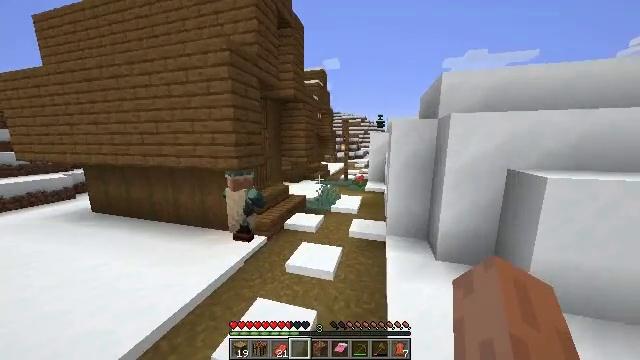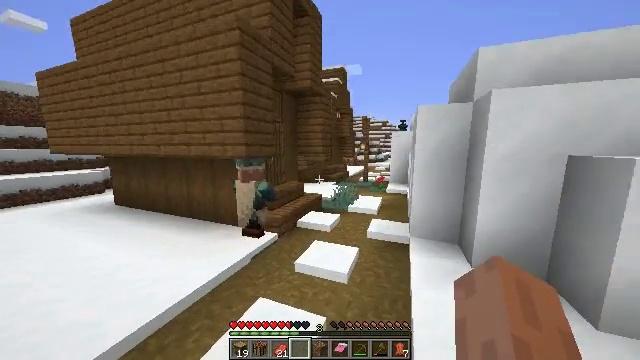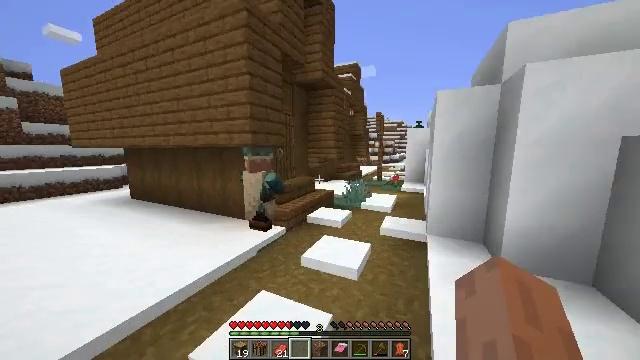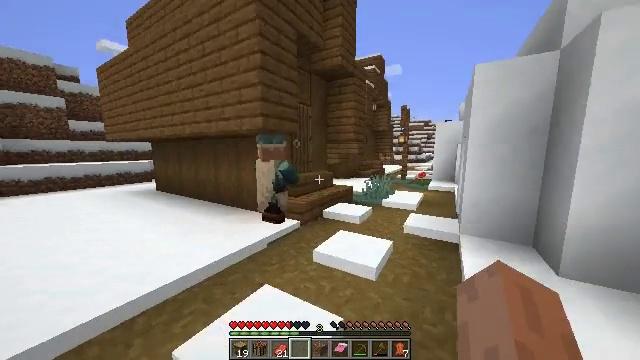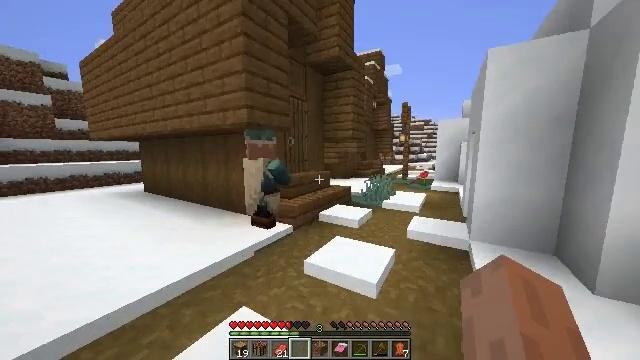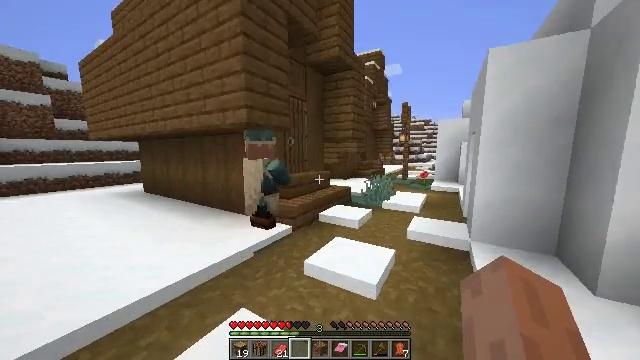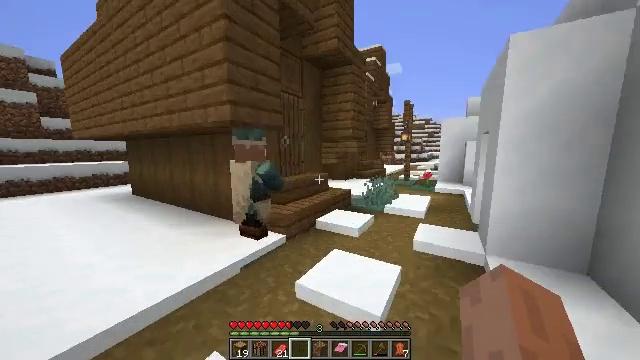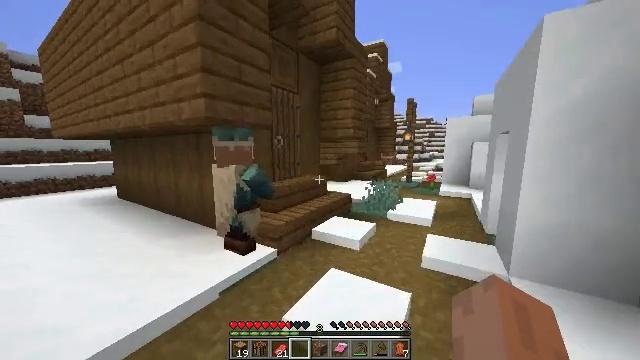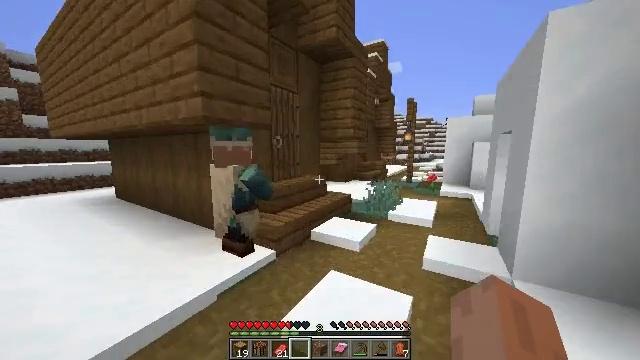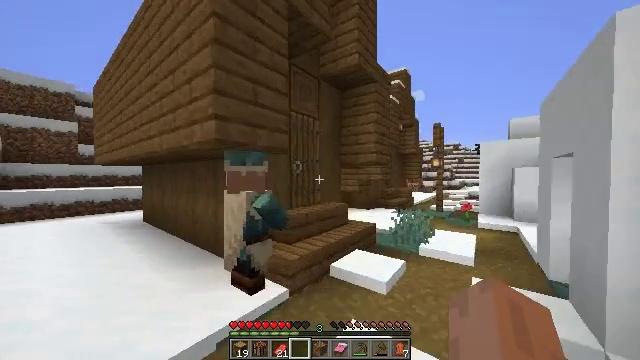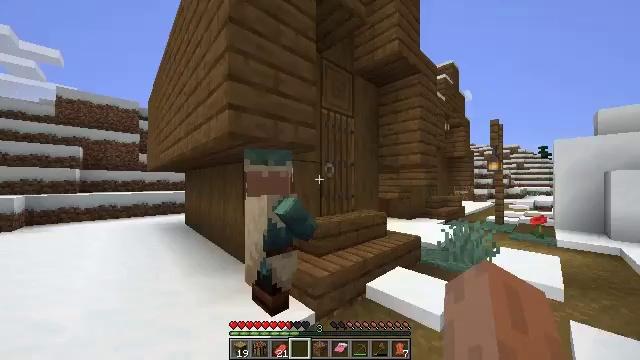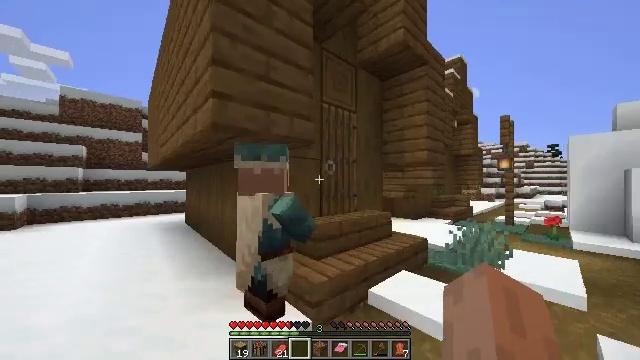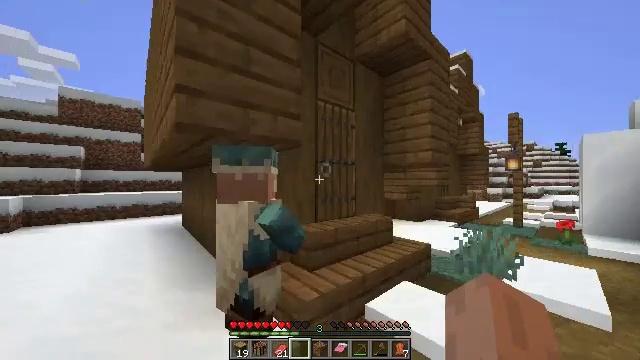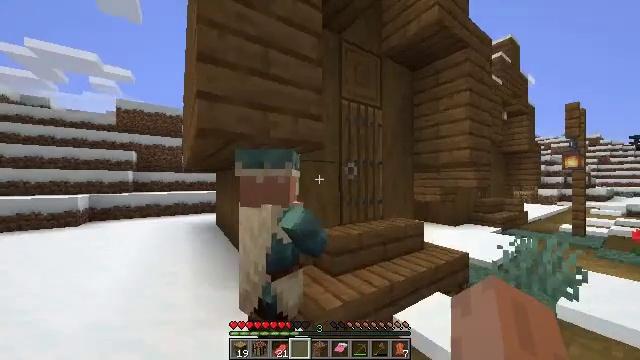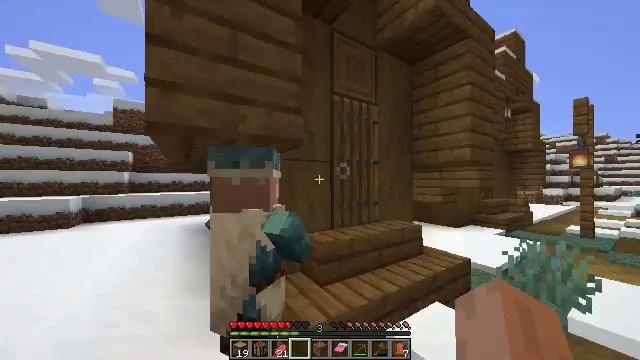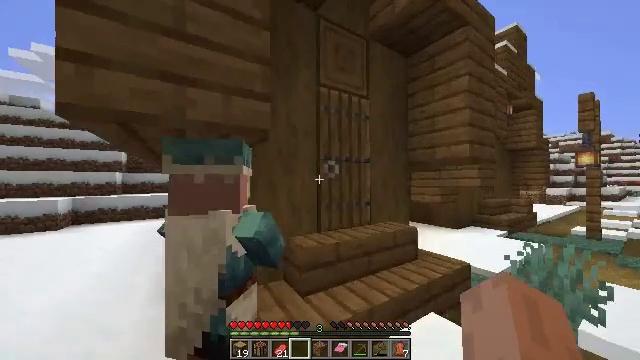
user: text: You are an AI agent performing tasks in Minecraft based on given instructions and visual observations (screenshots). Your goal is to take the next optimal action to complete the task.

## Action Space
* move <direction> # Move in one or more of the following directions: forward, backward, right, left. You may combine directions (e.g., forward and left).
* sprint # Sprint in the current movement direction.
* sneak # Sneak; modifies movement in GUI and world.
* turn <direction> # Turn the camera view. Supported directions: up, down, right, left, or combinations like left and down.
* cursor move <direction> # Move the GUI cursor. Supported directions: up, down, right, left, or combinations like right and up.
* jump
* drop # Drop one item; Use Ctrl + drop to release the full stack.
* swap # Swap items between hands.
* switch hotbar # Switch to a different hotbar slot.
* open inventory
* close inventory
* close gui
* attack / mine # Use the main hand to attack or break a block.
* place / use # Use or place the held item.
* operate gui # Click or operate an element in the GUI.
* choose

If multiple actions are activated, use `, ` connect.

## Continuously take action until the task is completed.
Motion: motion action
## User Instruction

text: Break the smithing table to move it.
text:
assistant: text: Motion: move forward, turn left and up
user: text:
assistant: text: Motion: move forward, turn left
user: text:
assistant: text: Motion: move forward, turn left
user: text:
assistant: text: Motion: move forward
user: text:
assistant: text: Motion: move forward
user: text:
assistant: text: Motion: move forward
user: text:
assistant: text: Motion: move forward
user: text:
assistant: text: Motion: move forward
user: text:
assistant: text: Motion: move forward, turn left and up
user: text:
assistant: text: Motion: move forward, turn left and up
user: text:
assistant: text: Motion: move forward and move right, turn left
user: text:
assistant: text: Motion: move forward and move right
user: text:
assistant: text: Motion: move forward and move right, turn left
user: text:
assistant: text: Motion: move forward and move right
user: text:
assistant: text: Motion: move forward and move right
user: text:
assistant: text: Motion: move forward, turn left, use / place
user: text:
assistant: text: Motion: move forward, turn left, use / place
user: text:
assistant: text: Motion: move forward, use / place
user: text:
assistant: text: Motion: move forward
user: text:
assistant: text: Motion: move forward
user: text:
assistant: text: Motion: move forward and move right
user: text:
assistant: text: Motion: move forward and move right, turn left and down, use / place
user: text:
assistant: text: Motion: move forward and move right, turn left and down, use / place
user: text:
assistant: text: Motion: move forward, use / place
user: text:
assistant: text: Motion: no_op
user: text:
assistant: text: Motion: no_op
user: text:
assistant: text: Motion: no_op
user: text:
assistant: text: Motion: no_op
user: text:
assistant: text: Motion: turn down
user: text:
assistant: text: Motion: move forward, turn left and down, use / place